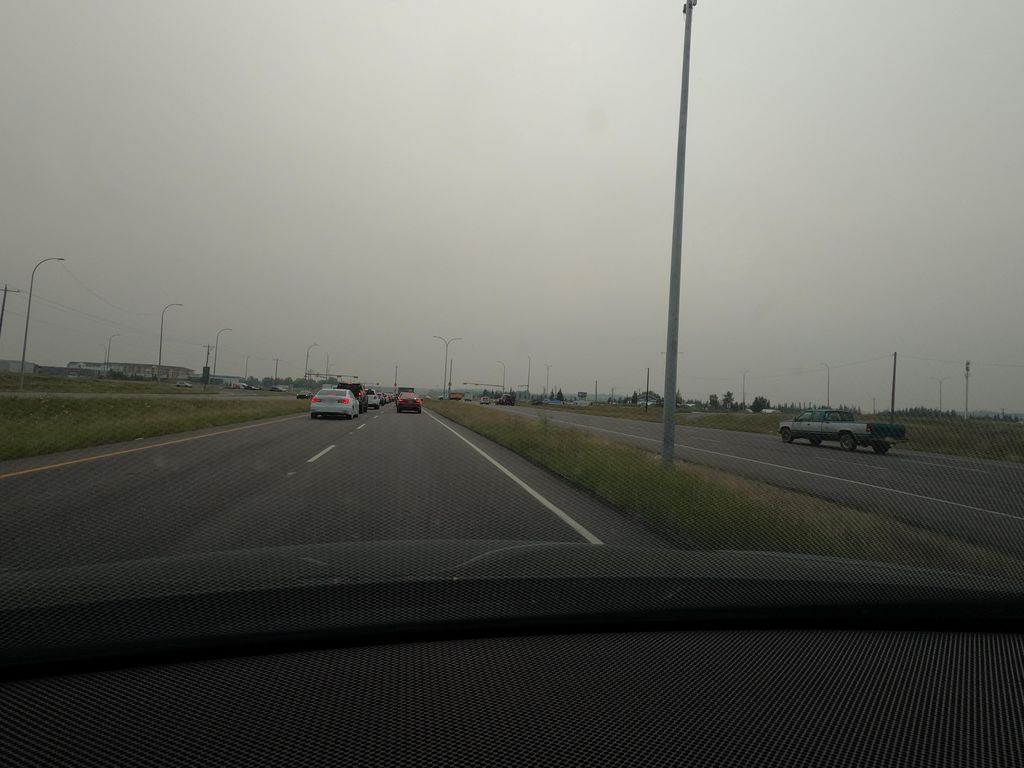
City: calgary